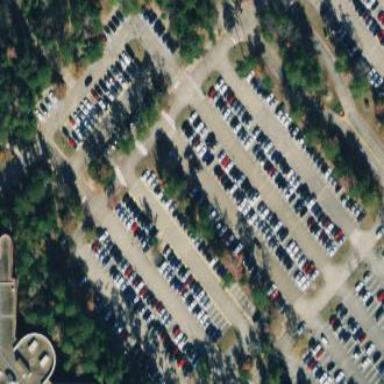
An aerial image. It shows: Concrete parking area.